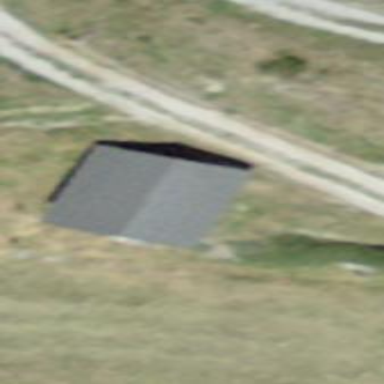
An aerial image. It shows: Hut.